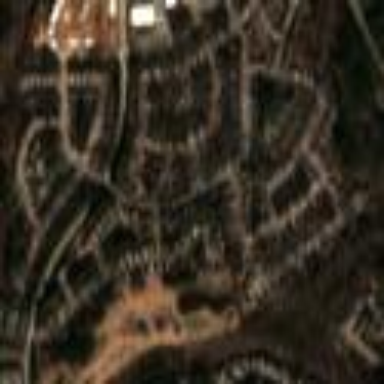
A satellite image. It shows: Residential area within neighborhood.